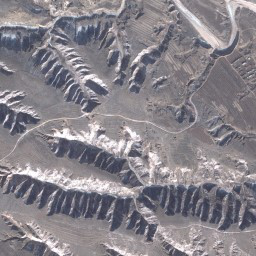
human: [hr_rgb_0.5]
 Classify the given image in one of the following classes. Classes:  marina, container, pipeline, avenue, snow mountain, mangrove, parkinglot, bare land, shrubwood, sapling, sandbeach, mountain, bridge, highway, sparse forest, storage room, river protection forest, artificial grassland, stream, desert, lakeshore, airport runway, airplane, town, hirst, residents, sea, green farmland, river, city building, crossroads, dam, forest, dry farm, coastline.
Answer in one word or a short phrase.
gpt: mountain